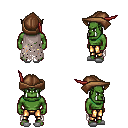
a pixel art fantasy rpg character, male body template, orc, green skin, gray tattered cape, gold greaves, raven short mohawk hairstyle, leather cap, white slippers, four views (front, back, left, right), 2x2 character sprite sheet, small pixel art, hard edges, no anti-aliasing